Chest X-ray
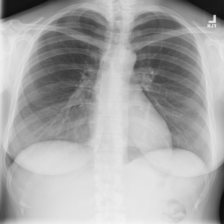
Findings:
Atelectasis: negative
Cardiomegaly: negative
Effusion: negative
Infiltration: negative
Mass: negative
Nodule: negative
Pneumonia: negative
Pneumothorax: negative
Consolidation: negative
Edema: negative
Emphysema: negative
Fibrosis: negative
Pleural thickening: negative
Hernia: negative